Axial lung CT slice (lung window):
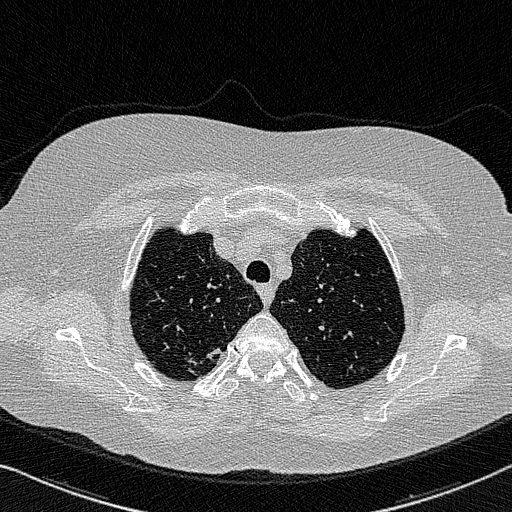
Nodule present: no